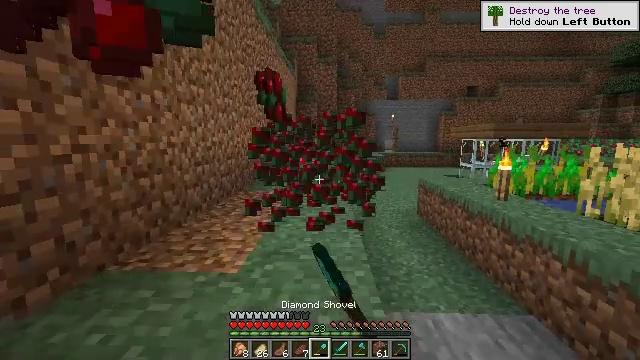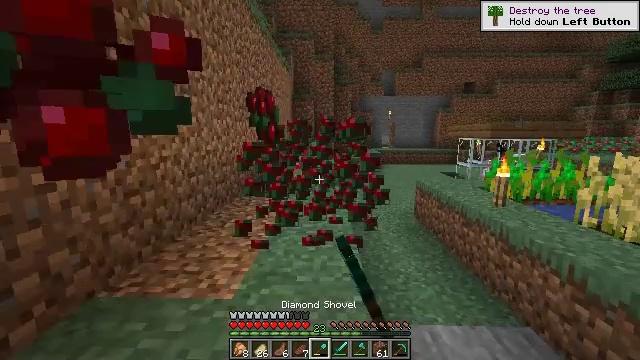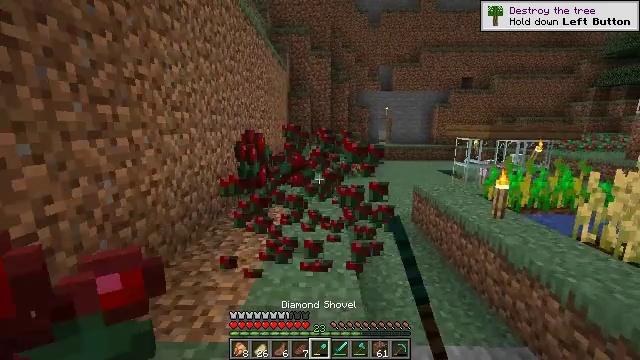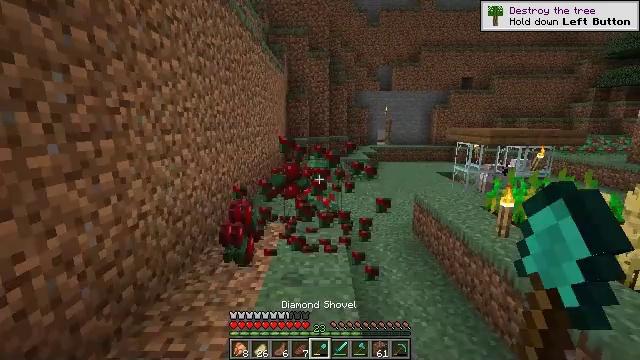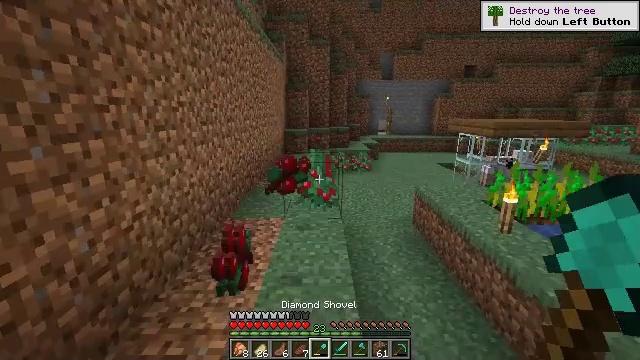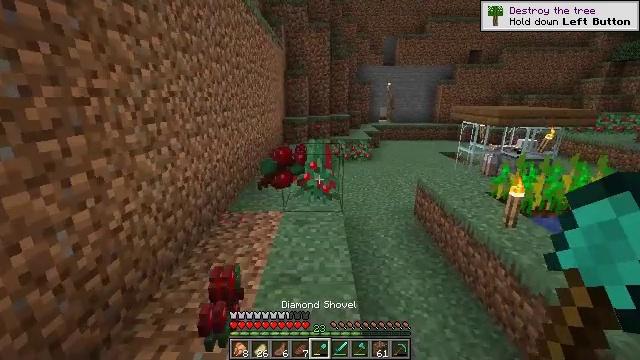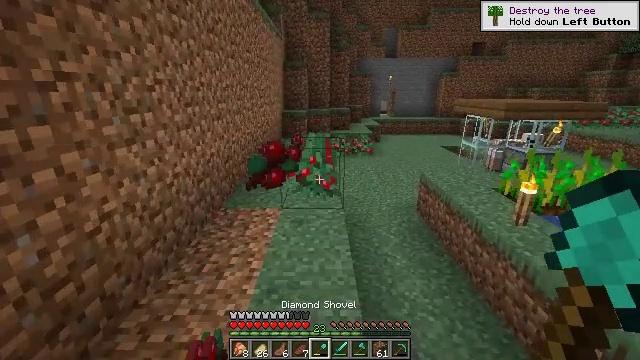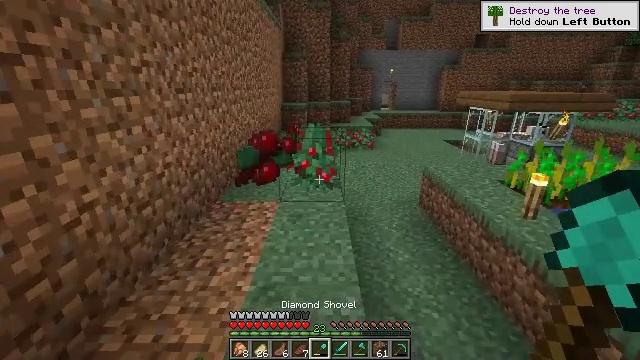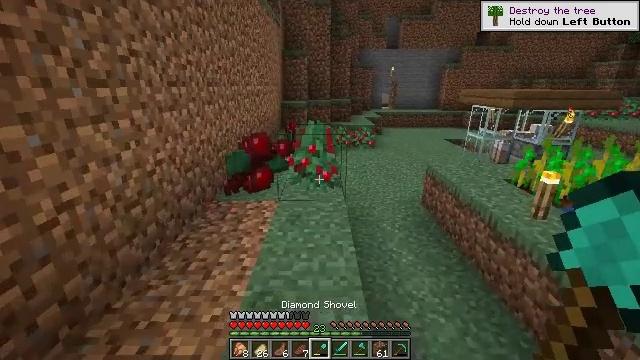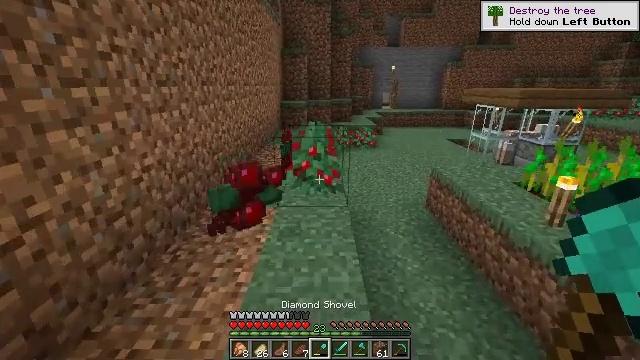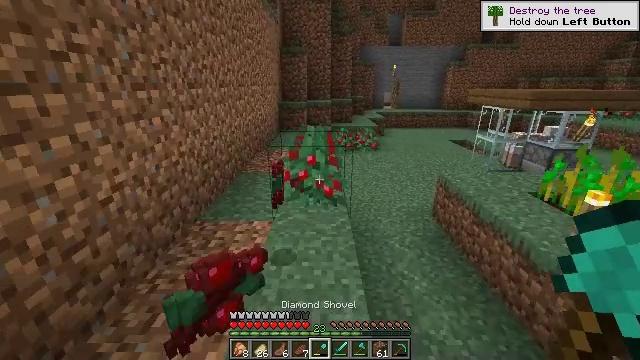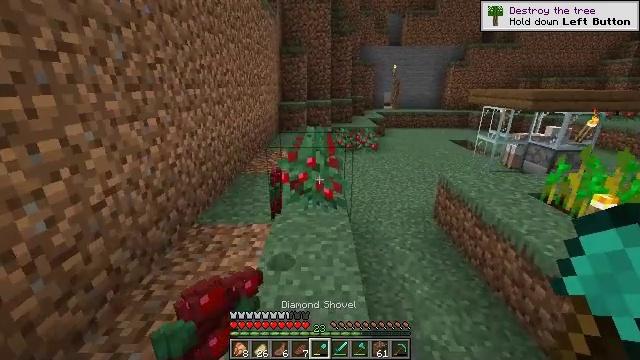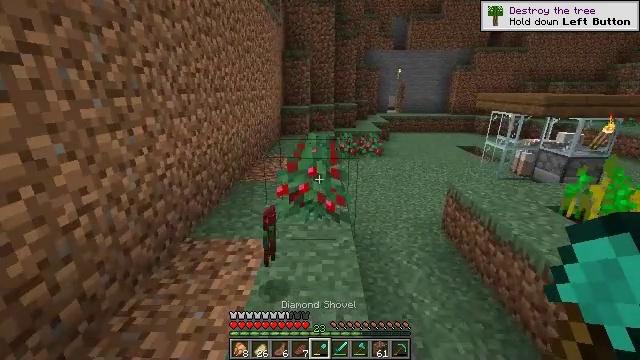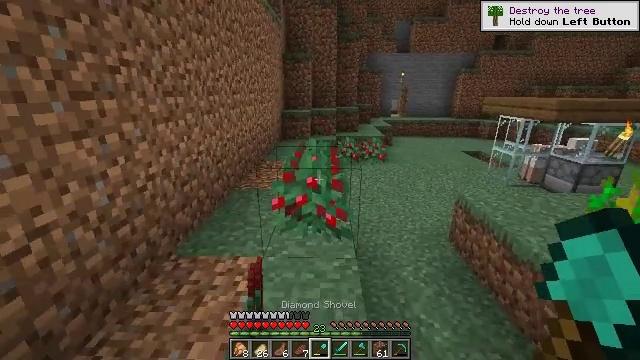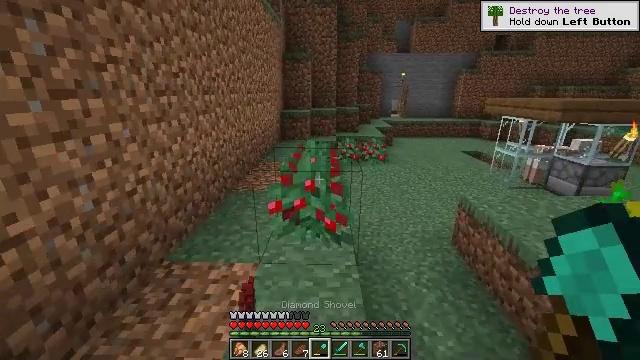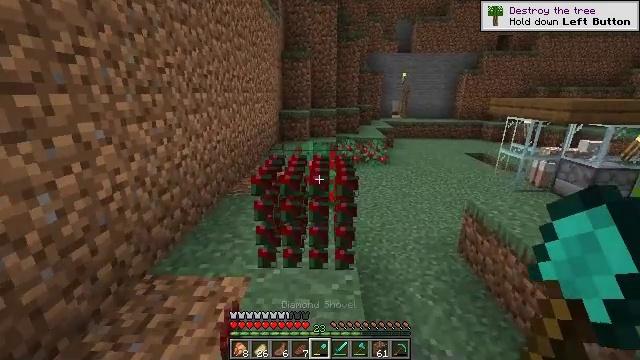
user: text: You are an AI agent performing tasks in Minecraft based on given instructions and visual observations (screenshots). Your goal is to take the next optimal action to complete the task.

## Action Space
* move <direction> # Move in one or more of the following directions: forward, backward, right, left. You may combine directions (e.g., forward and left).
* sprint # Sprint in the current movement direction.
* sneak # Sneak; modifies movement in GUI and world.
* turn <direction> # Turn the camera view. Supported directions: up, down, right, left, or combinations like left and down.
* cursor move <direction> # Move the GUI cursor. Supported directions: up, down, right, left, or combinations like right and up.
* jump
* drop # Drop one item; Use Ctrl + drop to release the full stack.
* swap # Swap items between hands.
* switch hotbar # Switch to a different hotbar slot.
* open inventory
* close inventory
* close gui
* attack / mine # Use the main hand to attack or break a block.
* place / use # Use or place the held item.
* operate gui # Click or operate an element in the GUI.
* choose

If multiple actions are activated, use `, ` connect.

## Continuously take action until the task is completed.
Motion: motion action
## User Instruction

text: Clear the sweet berry bush to collect the sweet berries.
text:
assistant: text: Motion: move forward, turn down, jump
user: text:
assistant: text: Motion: move forward, turn down, jump
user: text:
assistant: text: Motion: move forward, jump
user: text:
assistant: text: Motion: move forward, turn down, jump
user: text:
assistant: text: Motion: move forward, turn down
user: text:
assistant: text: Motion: move forward, turn down
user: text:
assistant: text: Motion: move forward, turn down
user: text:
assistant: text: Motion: move forward
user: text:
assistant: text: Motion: move forward
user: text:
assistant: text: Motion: move forward
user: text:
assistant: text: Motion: move forward
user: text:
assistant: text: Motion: move forward
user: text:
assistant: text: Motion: move forward
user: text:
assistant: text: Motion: move forward
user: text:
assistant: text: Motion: move forward, attack / mine
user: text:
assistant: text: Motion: move forward, attack / mine
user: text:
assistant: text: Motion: move forward, attack / mine
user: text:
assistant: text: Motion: move forward
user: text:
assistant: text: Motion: move forward
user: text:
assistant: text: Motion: move forward
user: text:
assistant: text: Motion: move forward
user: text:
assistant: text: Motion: attack / mine